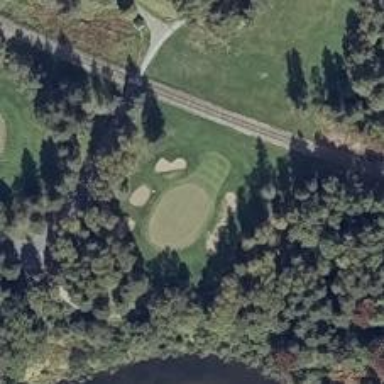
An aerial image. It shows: View of golf hole.